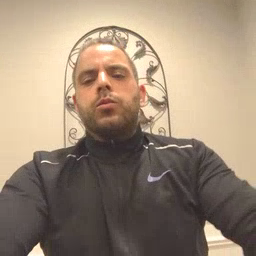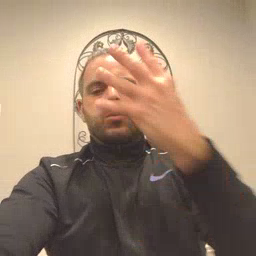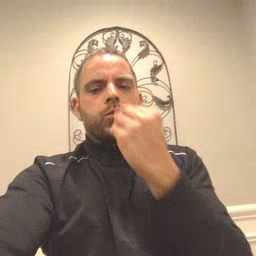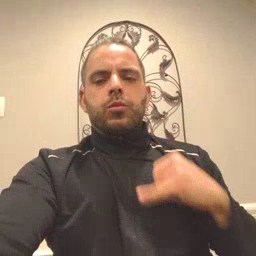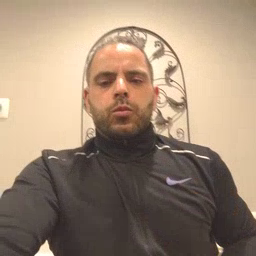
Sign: pajamas